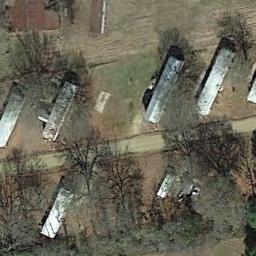
Label: residential